Question: I have a 'UIPopover' with a 'UIScrollView'inside it that contains a 'UITextView' at the bottom. When the keyboard shows, the popover is resized as the text view begins to be edited. I want the code below to ensure the text view is visible:
'''
- (void)textViewDidBeginEditing:(UITextView *)textView {
CGRect visRect = textView.frame;
[self.scrollView scrollRectToVisible:visRect animated:NO];
}
'''
The problem is that the code does not make the entire text view visible. Instead, only the text view up to the bottom of the cursor is shown, as shown below:

How can I show the entire text view/ scroll the scrollview to the bottom? I have tried this:
'''
CGPoint bottomOffset = CGPointMake(0, self.scrollView.contentSize.height - self.scrollView.bounds.size.height);
[self.scrollView setContentOffset:bottomOffset animated:YES];
'''
as explained <URL> but nothing works.
In addition, my scrollview is scrolled to the position shown AFTER the keyboard is moved into place. Ideally I'd like the scrolling to happen before or during the keyboard movement.
Any help would be great.
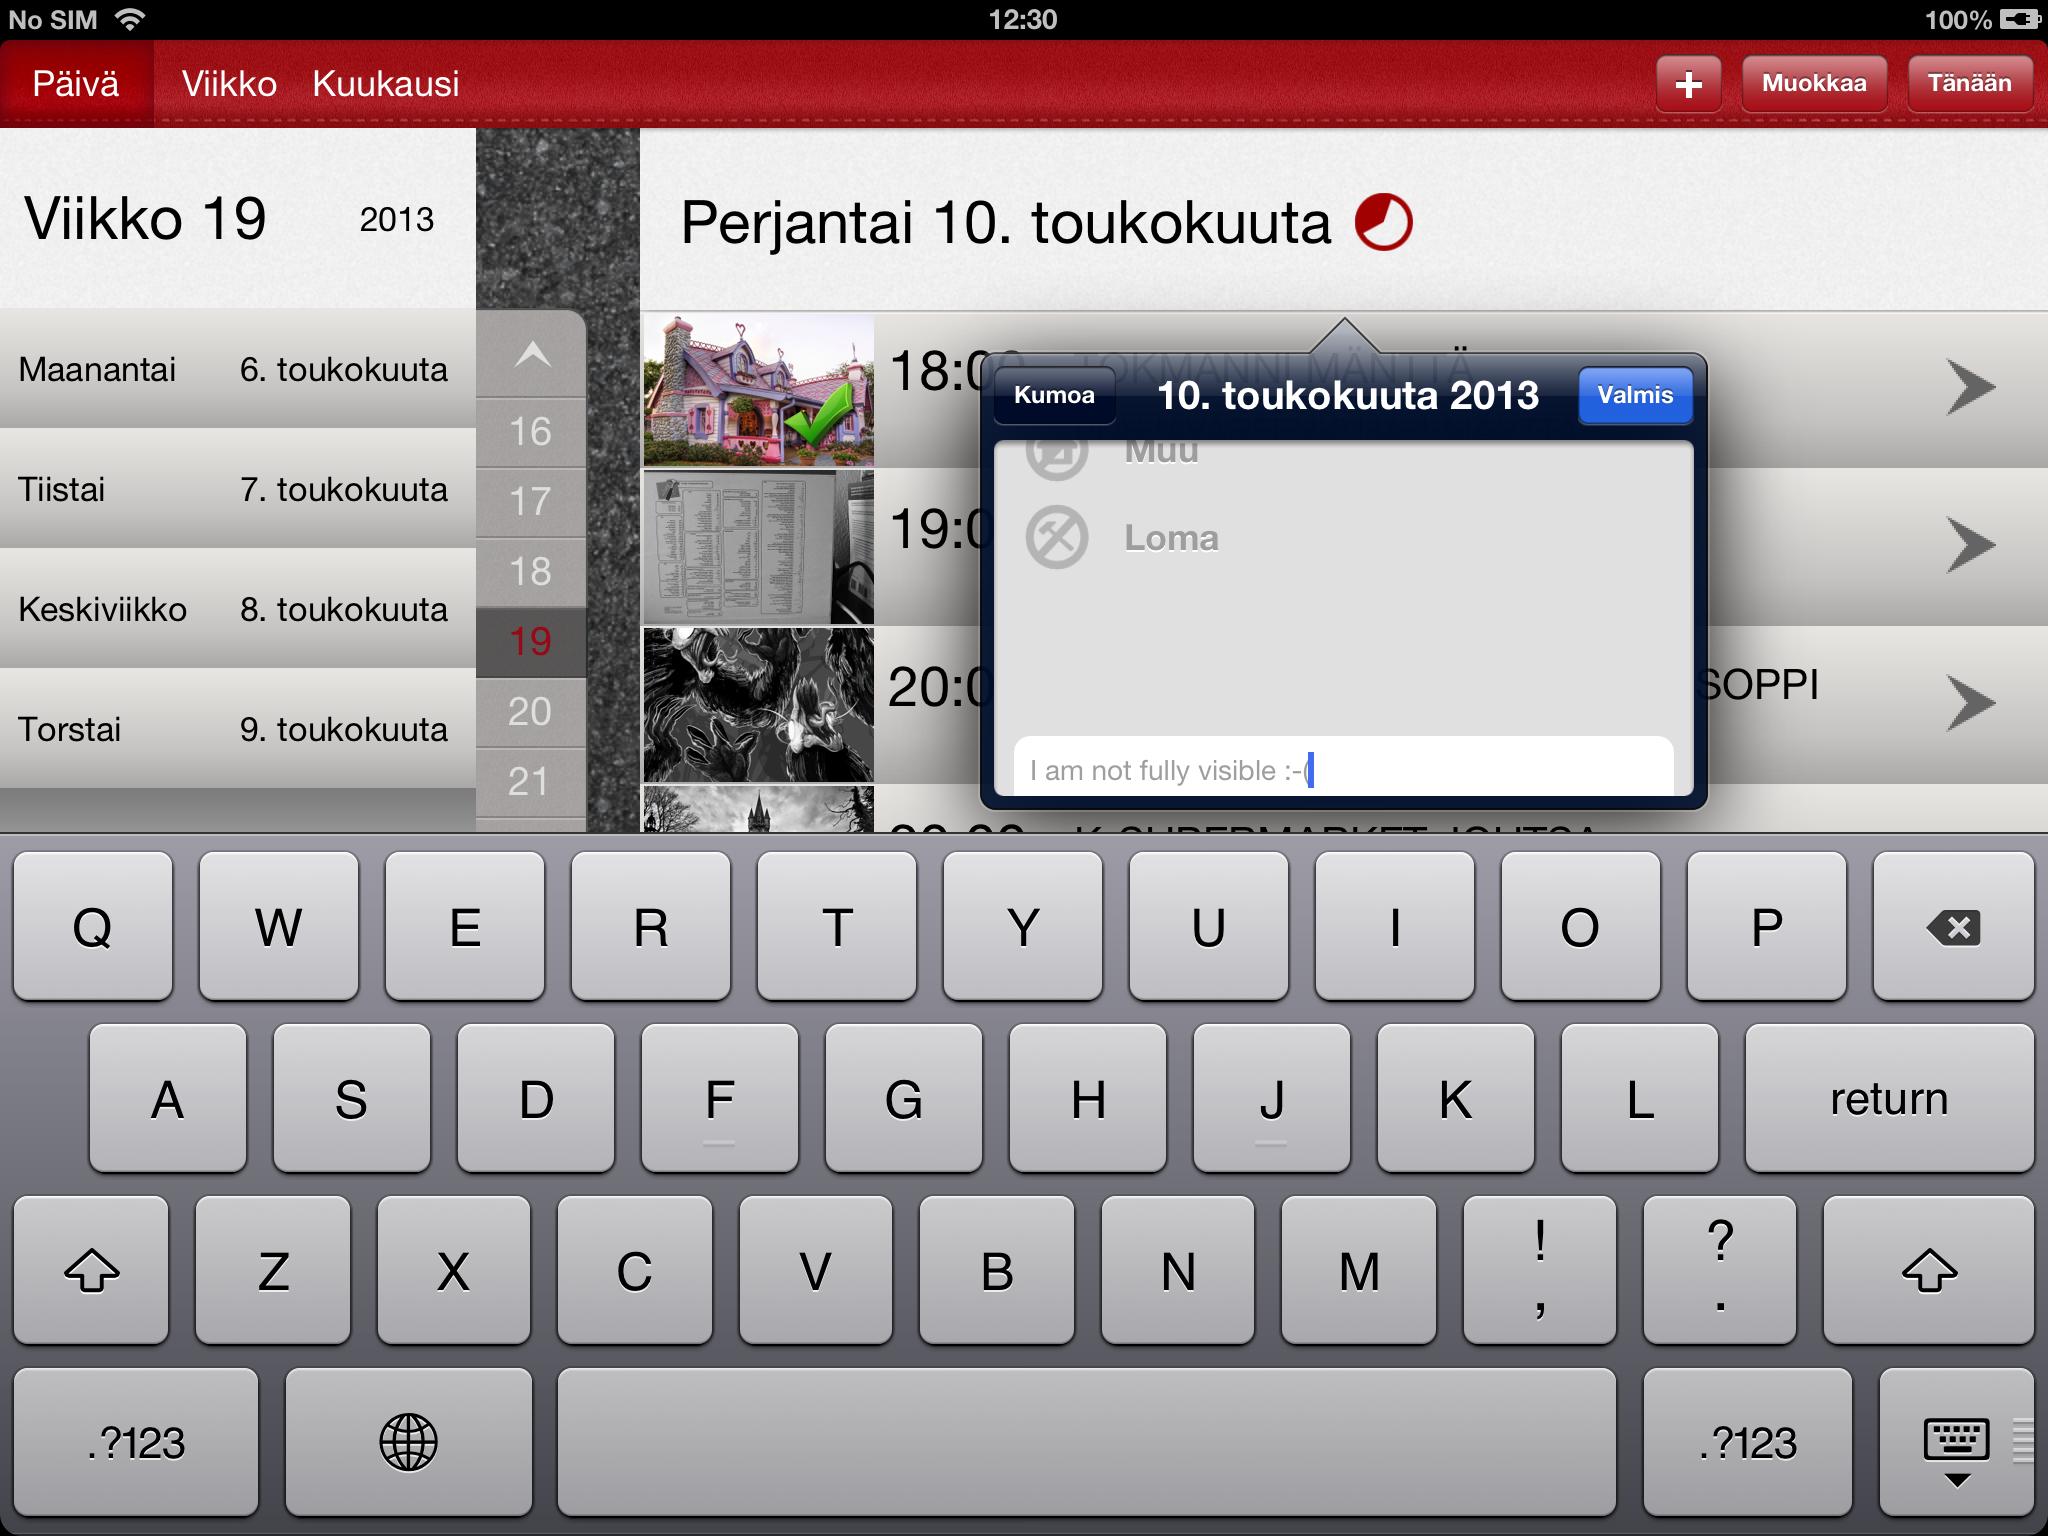
Answer: I found the solution:
'''
- (void)keyboardDidShow:(NSNotification *)notification {
NSLog(@"Notification: %s", __PRETTY_FUNCTION__ );
//
CGFloat textviewBottom = CGRectGetMaxY(self.commentsTextView.frame);
CGRect belowTextViewRect = CGRectMake(0, textviewBottom, 350.f, self.scrollView.contentSize.height - textviewBottom);
// NB! This works ONLY: 1) keyboardDidShow 2) Non-animated;
// Does NOT work: 1) animated, 2) keyboardWillShow, 3) textViewDidBeginEditing
[self.scrollView scrollRectToVisible:belowTextViewRect animated:NO];
}
'''